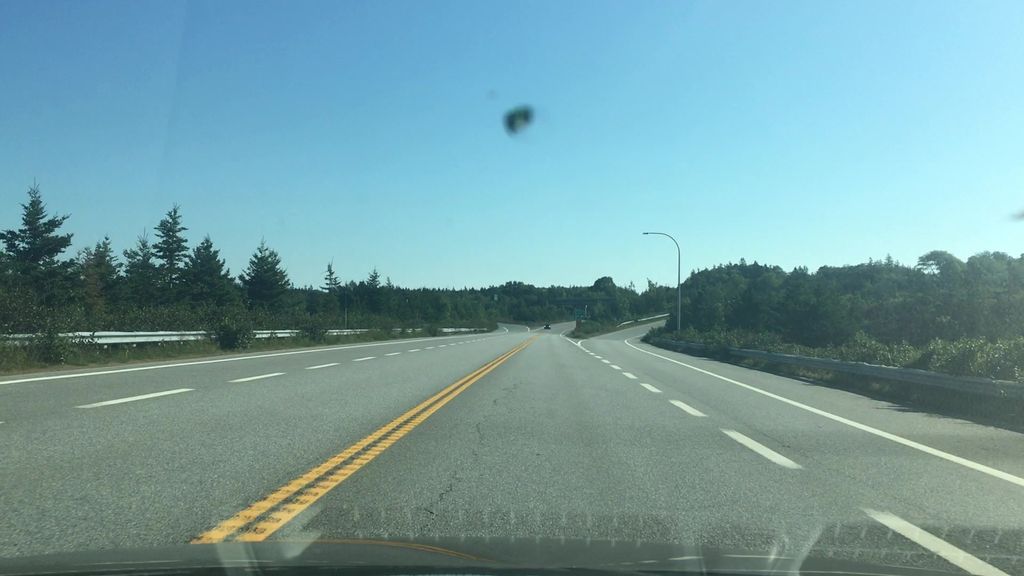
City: halifax